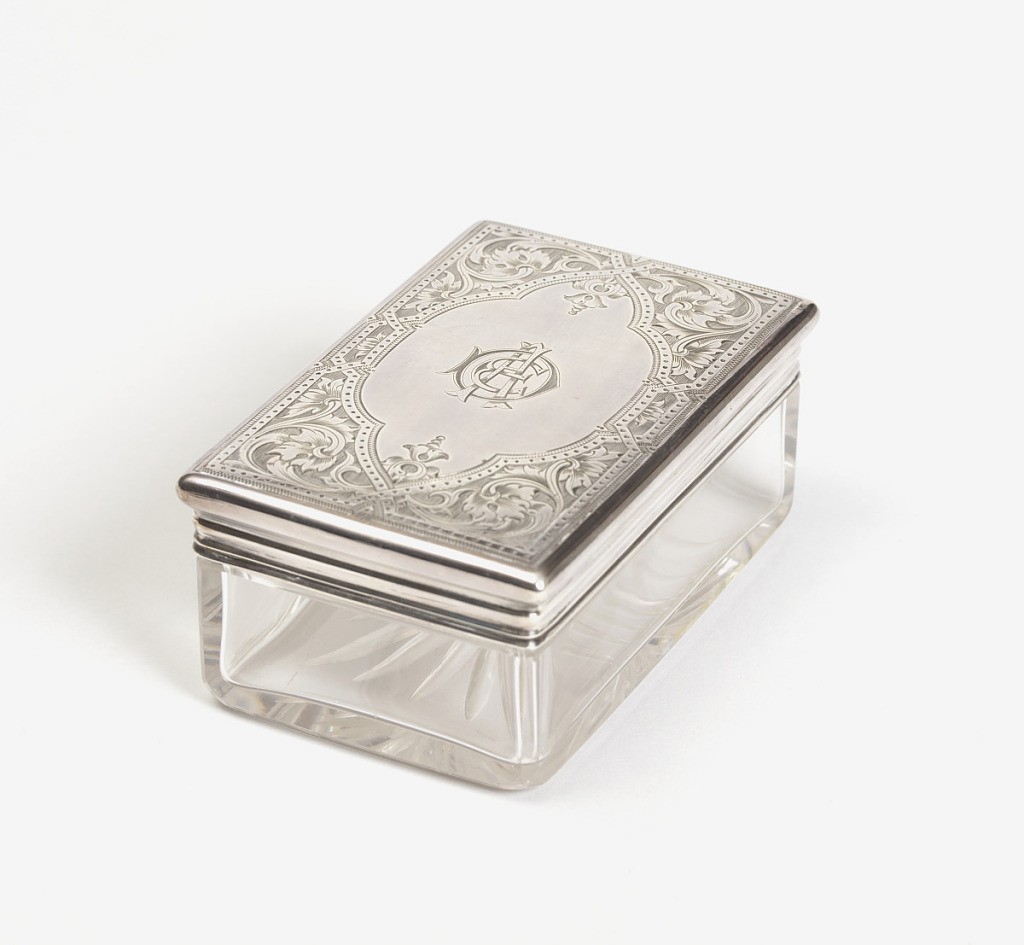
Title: Soap Dish from Traveling Dressing Case
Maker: Thomas Whitehouse, British, active 1848-98
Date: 1875
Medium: glass, silver
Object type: case
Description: Glass box with a rectangular base and silver top. The box has a many-pointed star cut into the bottom. The silver top has incised decoration with vegetal swags, dotted borders and a monogram in the center of the lid.